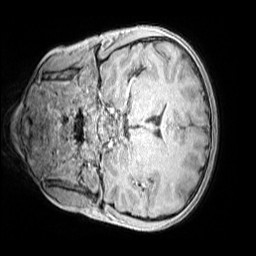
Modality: MP2RAGE
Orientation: coronal
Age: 13
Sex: female
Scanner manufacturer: siemens
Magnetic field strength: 3 T
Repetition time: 4 s
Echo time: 0.00299 s